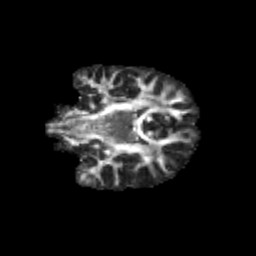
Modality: FA
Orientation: coronal
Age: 13
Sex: male
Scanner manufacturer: siemens
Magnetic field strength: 3 T
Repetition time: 3.8 s
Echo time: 0.07 s